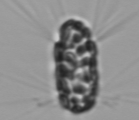
Label: Corethron_hystrix